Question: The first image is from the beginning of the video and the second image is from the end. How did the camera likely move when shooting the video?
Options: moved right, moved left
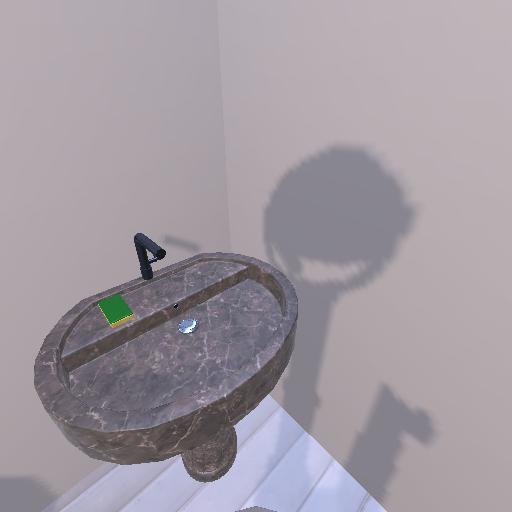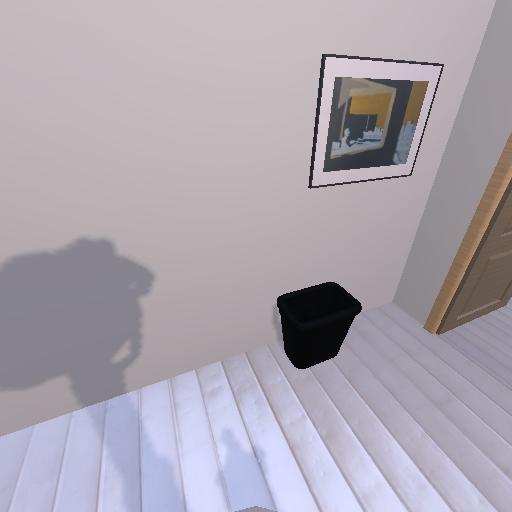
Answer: moved right